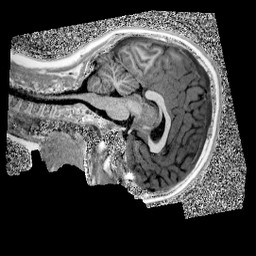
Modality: UNIT1
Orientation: sagittal
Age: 9
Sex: female
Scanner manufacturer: siemens
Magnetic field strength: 3 T
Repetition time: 4 s
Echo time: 0.00299 s